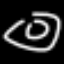
Label: donut